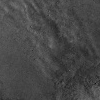
Atmospheric dust classification: not_dusty